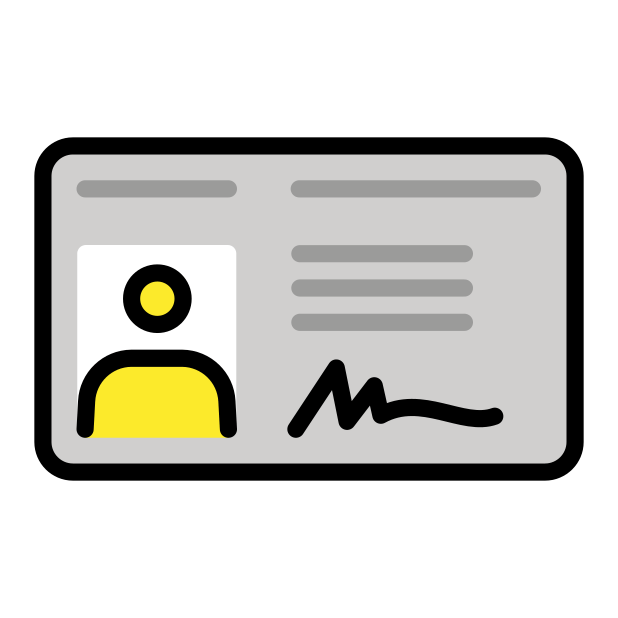
identification card